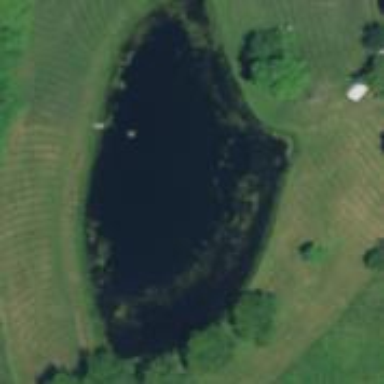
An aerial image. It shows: Pond with natural water.